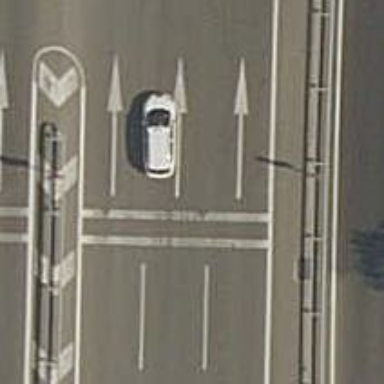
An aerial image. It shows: Rumble strip for traffic calming.